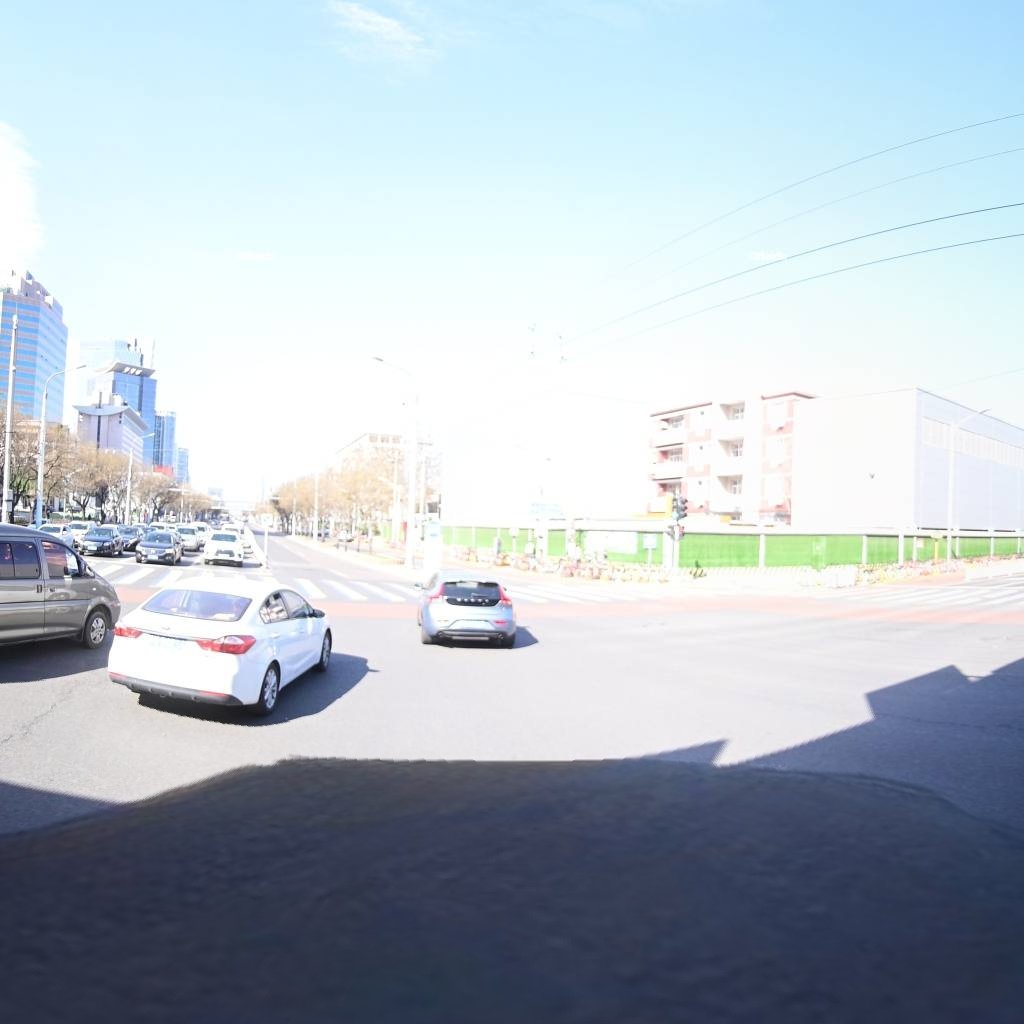
Region: Chaoyang
Road damage annotations: longitudinal crack, longitudinal crack